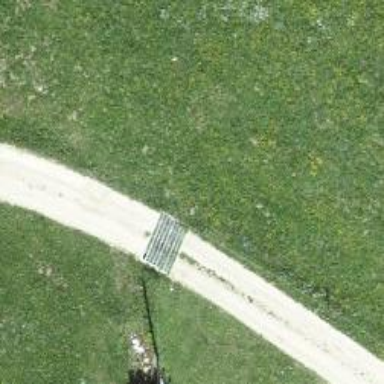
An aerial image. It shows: Cattle grid barrier.